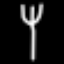
Label: fork